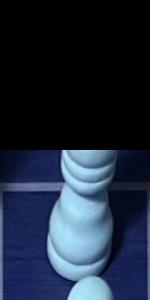
Label: Bishop_White